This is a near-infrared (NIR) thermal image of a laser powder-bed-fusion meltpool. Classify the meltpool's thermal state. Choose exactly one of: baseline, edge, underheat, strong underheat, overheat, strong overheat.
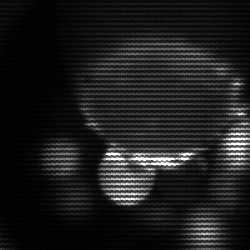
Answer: edge